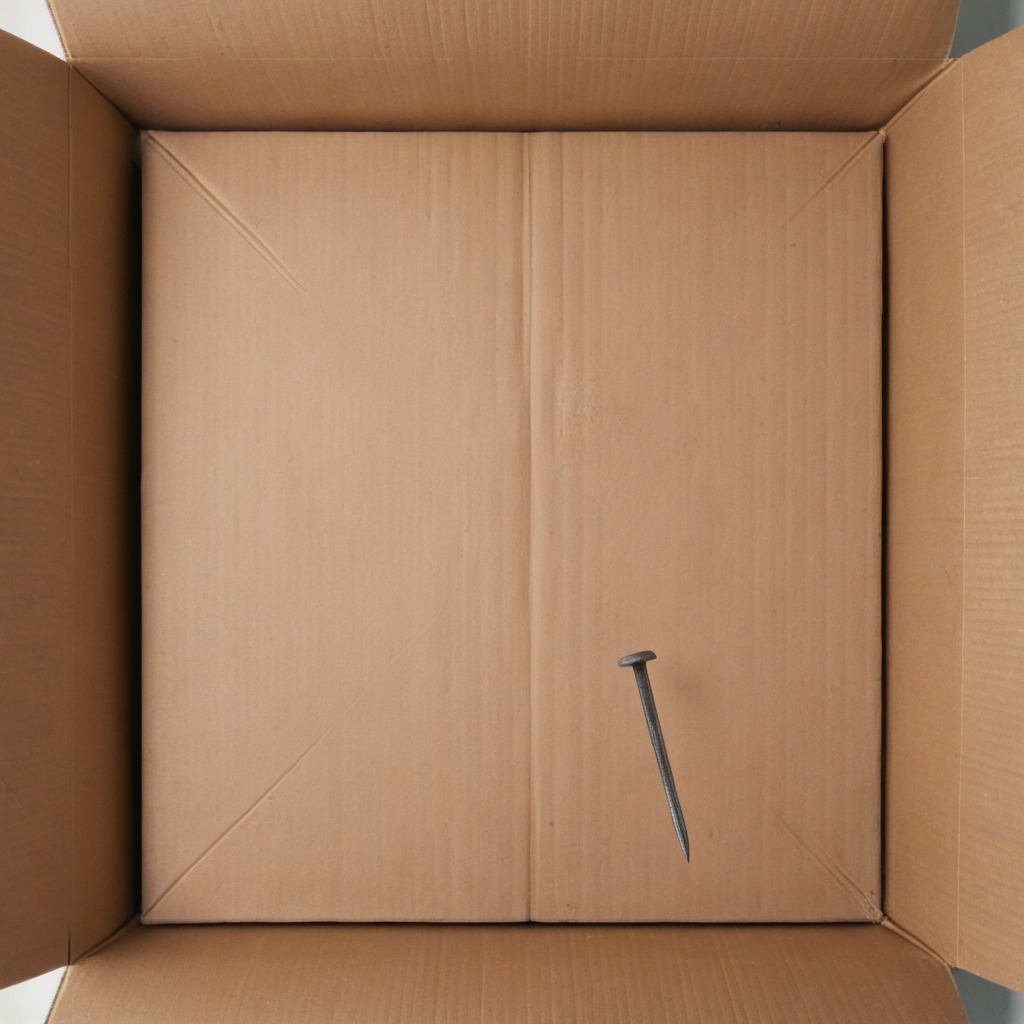
An iron nail lies on a clean dry cardboard box surface in an outdoor workshop during daytime bright natural light soft shadows slightly creased but